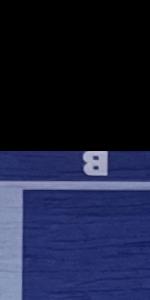
Label: Empty